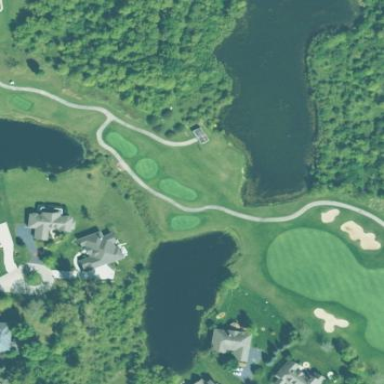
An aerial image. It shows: Scenic view of water hazard on golf course. The natural water feature adds beauty to the landscape.